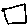
Label: square